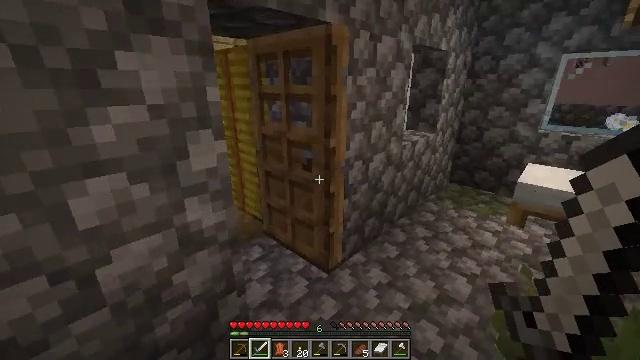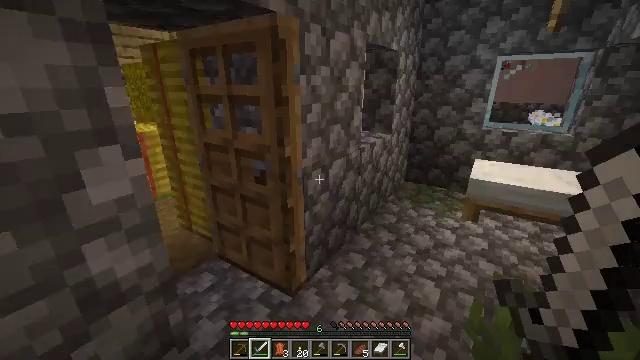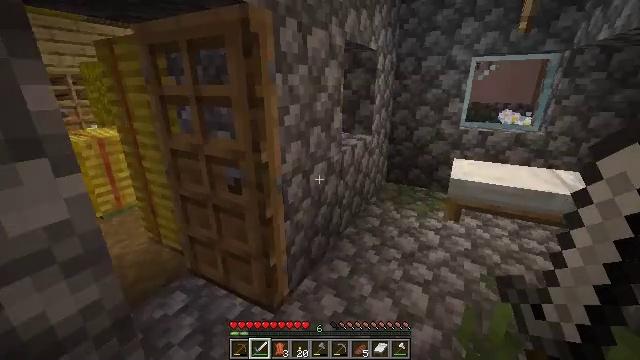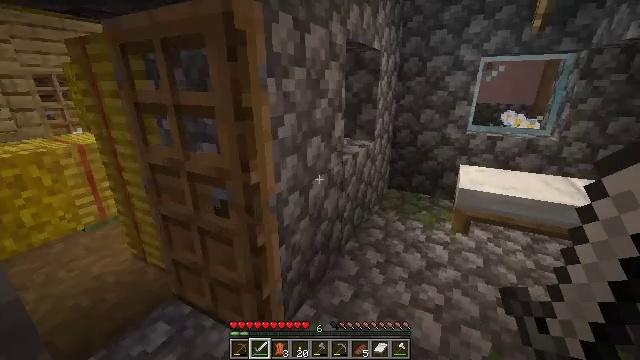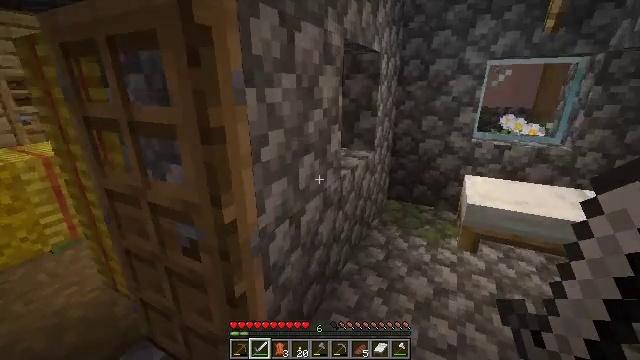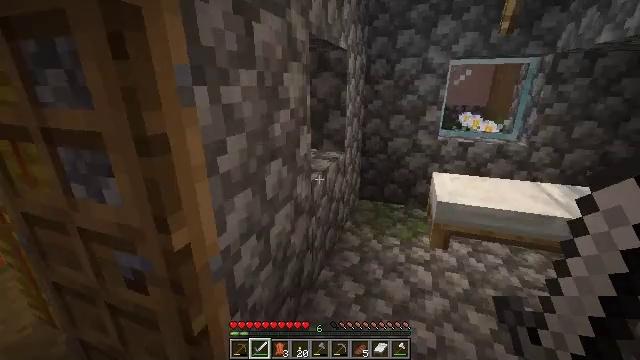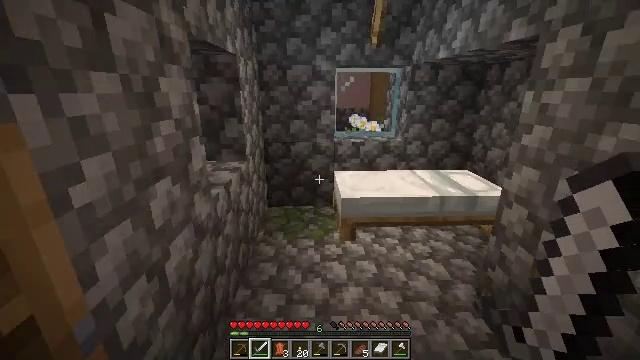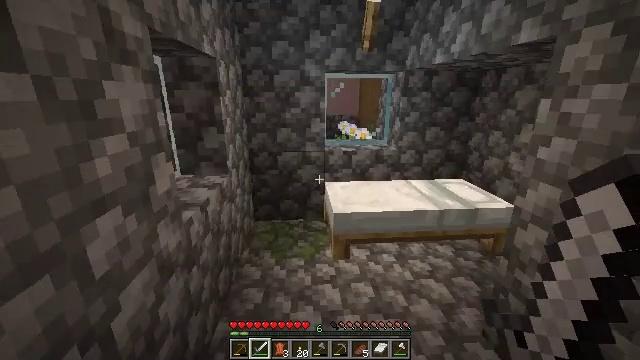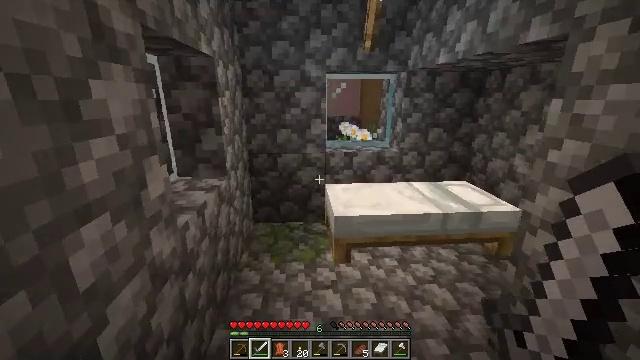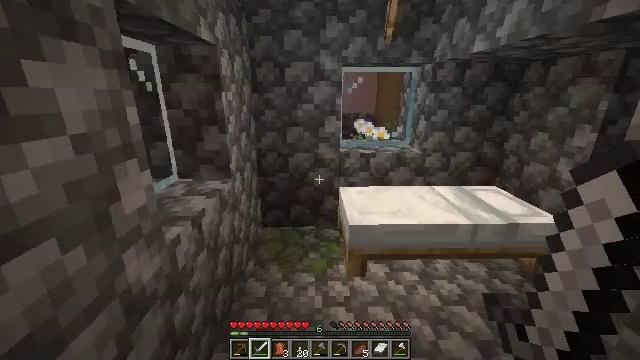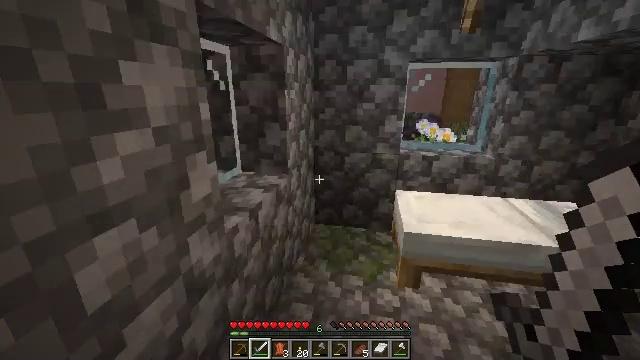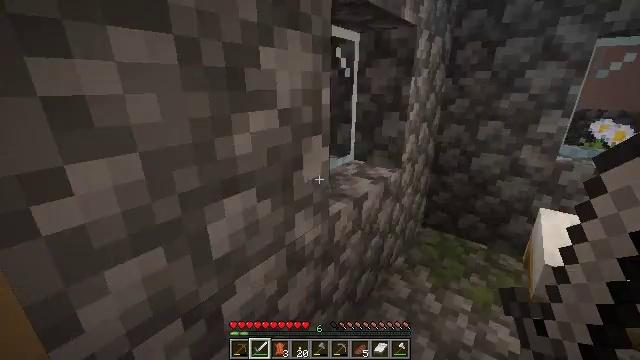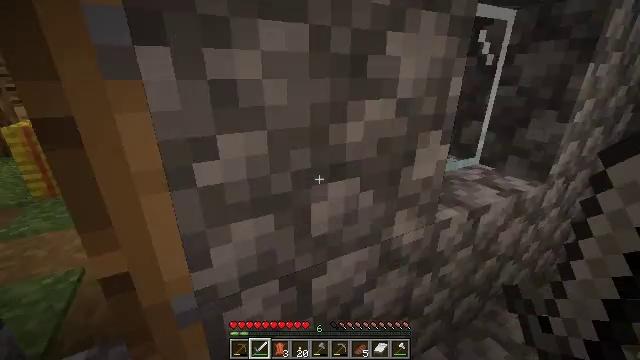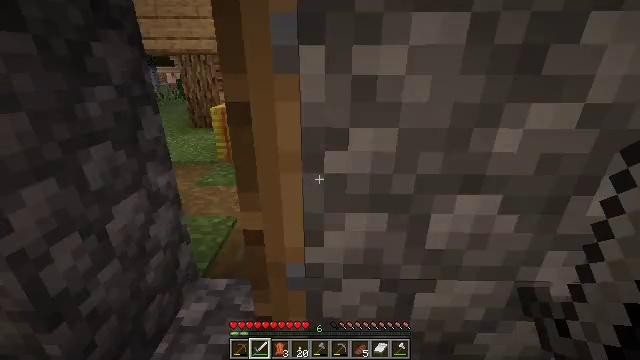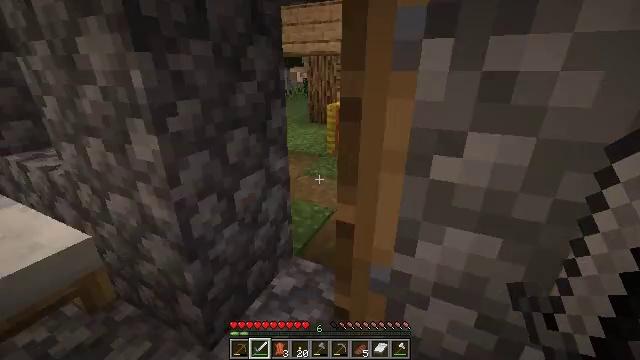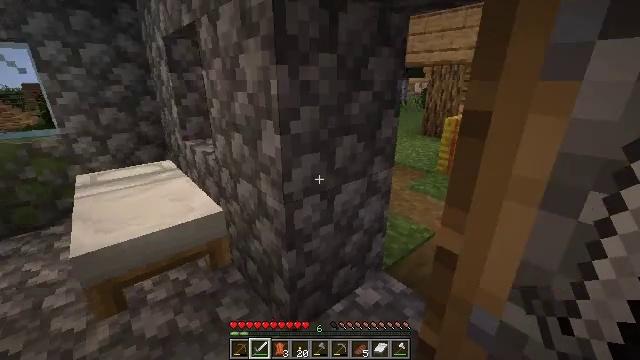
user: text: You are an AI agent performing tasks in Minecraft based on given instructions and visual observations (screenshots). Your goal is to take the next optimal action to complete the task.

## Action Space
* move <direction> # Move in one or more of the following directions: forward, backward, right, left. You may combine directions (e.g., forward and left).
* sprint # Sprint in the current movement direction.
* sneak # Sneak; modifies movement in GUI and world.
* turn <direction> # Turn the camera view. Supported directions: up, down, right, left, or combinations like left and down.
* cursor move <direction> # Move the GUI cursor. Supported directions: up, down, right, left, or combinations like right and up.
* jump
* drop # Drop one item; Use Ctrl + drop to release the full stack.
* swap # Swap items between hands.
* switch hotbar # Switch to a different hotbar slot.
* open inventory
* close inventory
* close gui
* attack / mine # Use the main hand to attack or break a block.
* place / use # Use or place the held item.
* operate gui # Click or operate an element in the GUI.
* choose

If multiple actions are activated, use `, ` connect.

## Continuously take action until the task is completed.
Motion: motion action
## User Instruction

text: Attack the hay block to get hay.
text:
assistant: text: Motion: move forward, turn right
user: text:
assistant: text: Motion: move forward, turn right
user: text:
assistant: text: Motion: move forward
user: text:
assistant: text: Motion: move forward, turn right
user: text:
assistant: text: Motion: turn right
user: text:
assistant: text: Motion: move forward, turn right and up
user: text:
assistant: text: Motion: move forward, turn right and up
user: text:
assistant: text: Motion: move forward
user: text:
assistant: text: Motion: turn left
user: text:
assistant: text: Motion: turn left
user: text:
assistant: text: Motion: turn left and down
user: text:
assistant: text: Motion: turn left and down
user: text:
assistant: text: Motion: turn left
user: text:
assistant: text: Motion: turn left
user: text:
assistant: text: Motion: turn left and up
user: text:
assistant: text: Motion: turn left and up
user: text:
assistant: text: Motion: turn left
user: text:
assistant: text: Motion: no_op
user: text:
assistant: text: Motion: no_op
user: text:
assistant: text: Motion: move forward, turn right
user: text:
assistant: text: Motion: move forward, turn right
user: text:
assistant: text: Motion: move forward, turn right
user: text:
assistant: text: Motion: move forward, turn right
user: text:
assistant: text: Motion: move forward, turn right
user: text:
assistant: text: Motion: move forward, turn right and up
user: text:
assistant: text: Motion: move forward, turn right
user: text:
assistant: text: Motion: move forward, turn right and up
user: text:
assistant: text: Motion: move forward
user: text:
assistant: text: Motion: move forward
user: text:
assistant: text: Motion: move forward